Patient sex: F
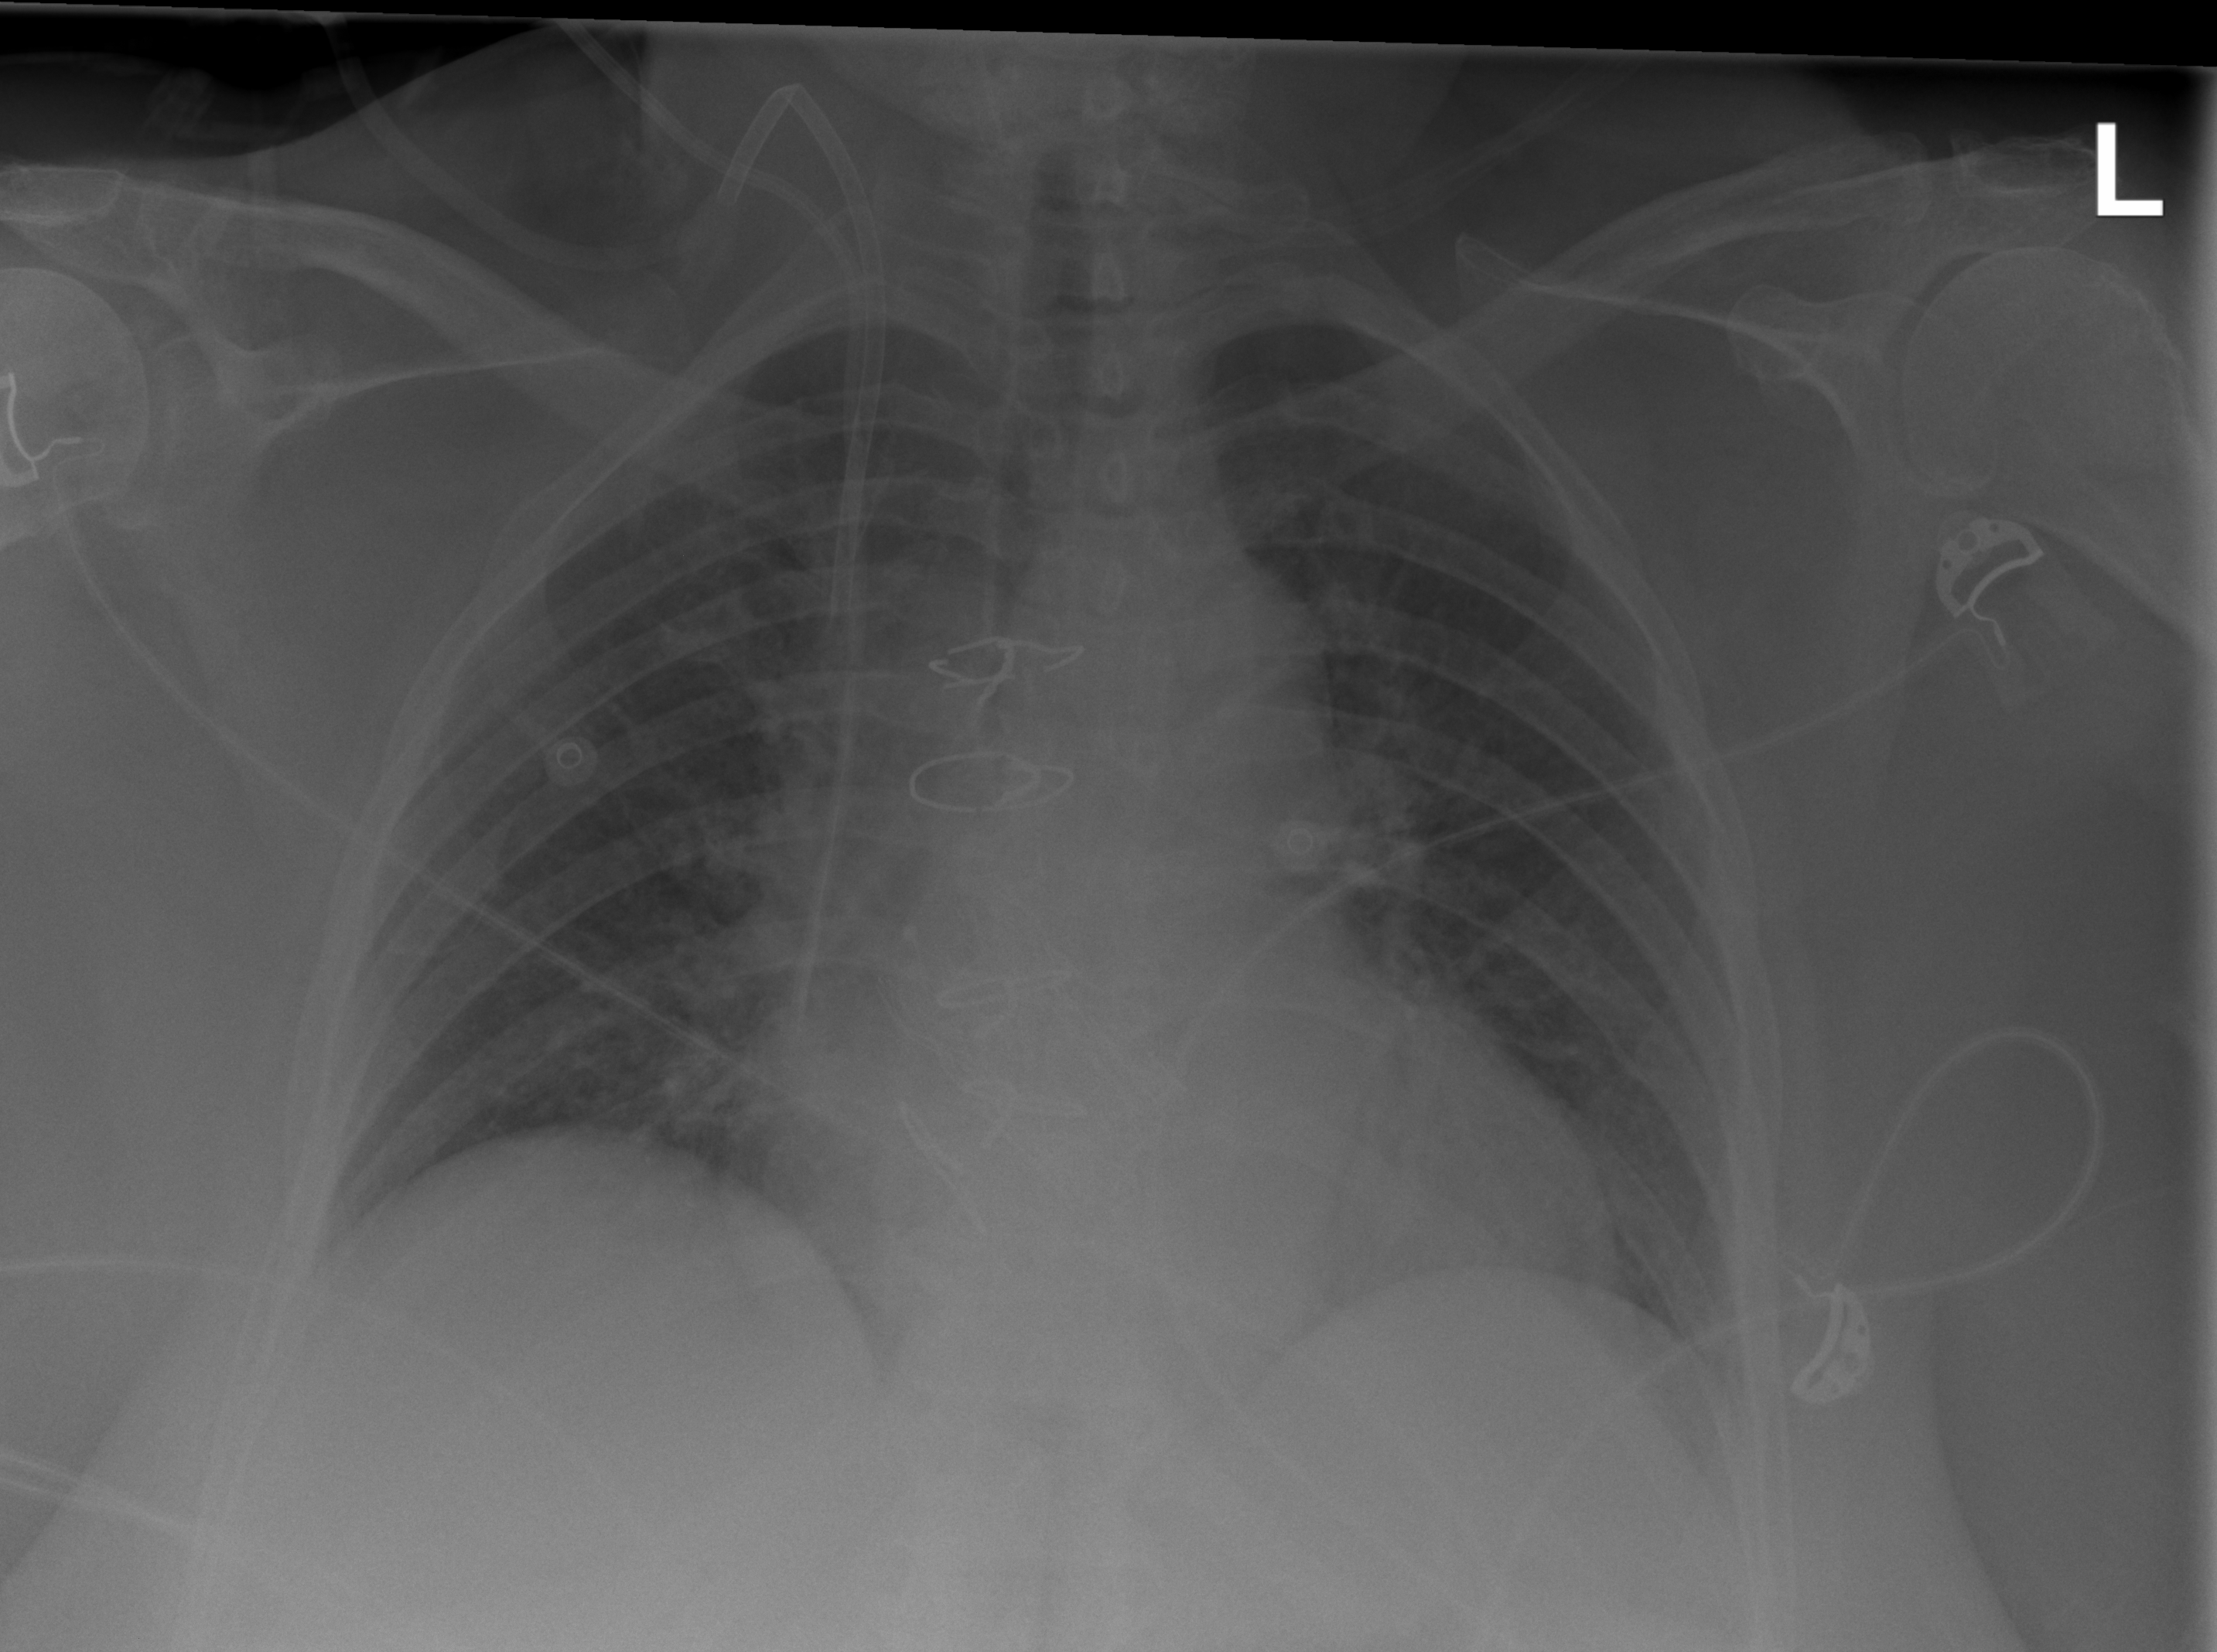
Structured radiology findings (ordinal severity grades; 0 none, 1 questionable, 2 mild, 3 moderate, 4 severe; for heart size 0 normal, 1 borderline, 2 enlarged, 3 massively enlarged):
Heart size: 1
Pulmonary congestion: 1
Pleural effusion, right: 0
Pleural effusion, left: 0
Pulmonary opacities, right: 0
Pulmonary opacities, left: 0
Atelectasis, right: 0
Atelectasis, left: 0